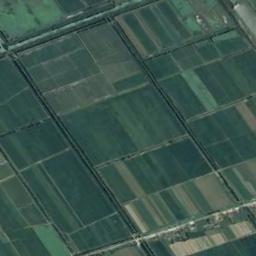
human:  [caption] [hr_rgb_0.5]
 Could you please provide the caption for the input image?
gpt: Lots of dense green rectangular farmlands of different sizes are neatly arranged on the ground .

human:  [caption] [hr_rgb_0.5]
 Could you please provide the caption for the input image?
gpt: Many dense, neatly arranged dark green, light green, Tan mixed rectangular farmlands of different sizes .

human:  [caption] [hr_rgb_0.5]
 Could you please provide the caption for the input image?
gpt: There are numerous rectangular farmlands of different shades .

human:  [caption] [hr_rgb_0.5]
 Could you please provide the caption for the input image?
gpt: There are some green rectangular farmland .

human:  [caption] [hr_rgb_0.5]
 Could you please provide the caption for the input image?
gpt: There are many green rectangular farmlands .